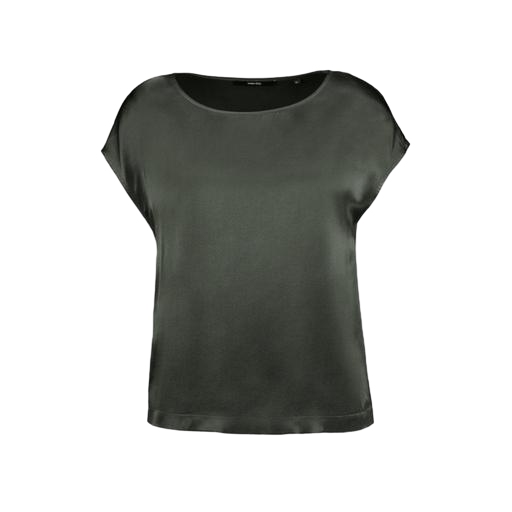
short-sleeve top only macy, cap-sleeved tee, green scoop-neck tee, white background